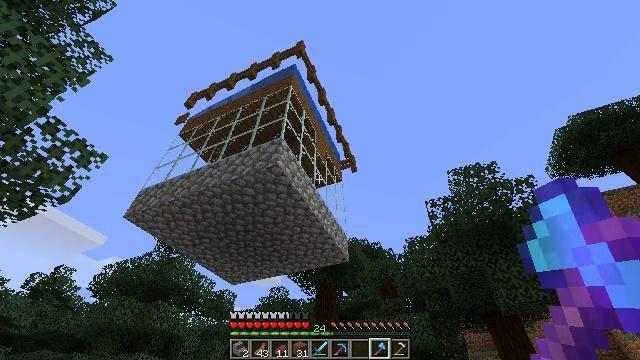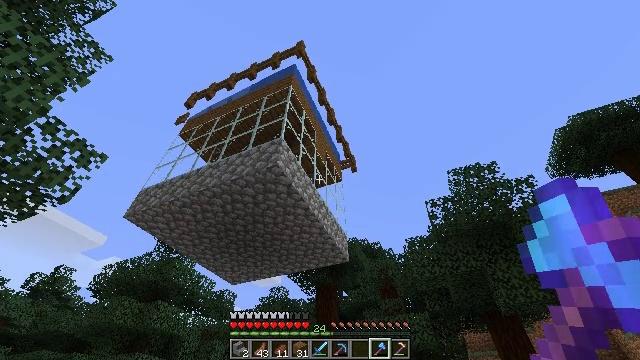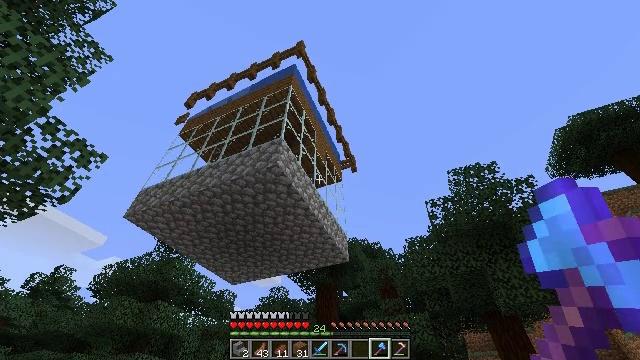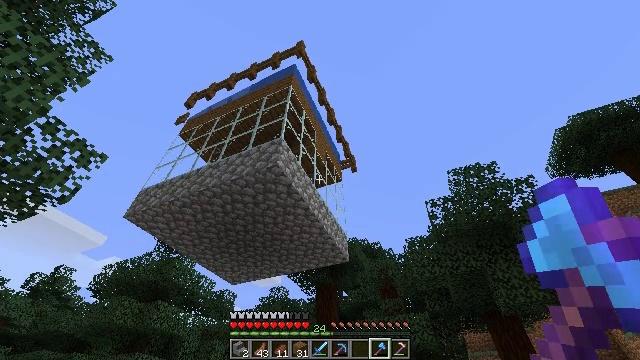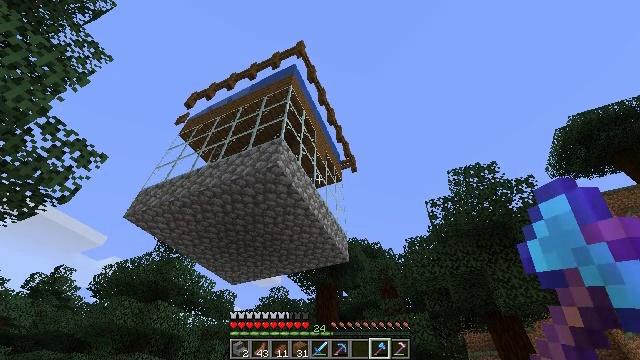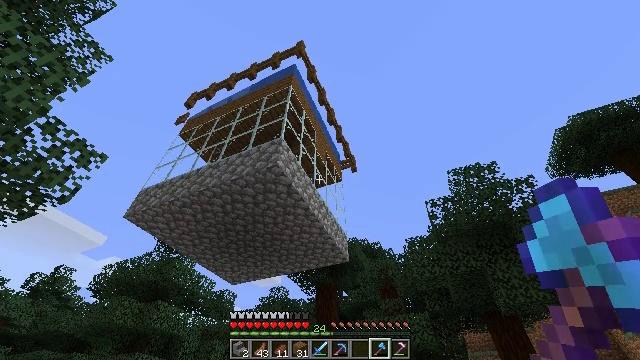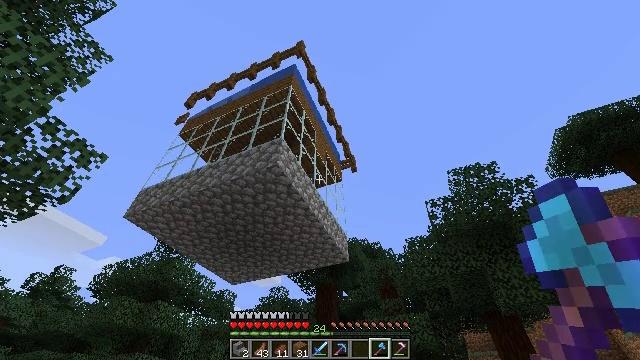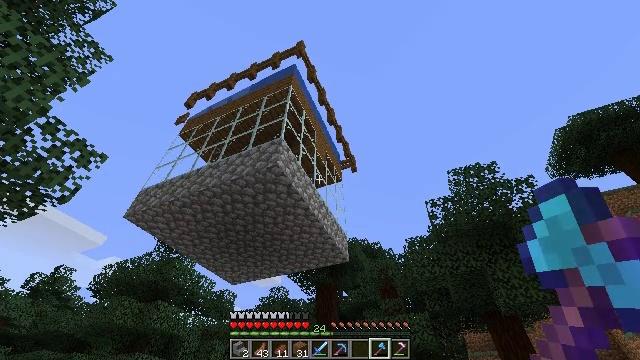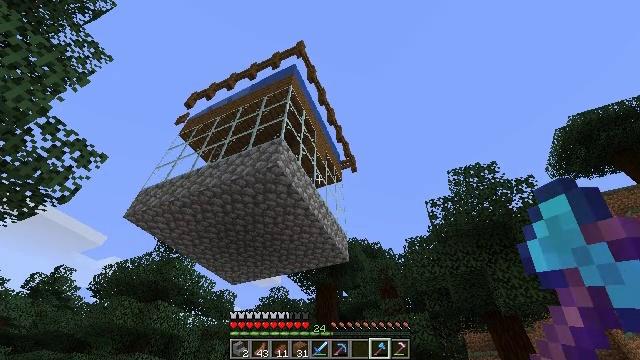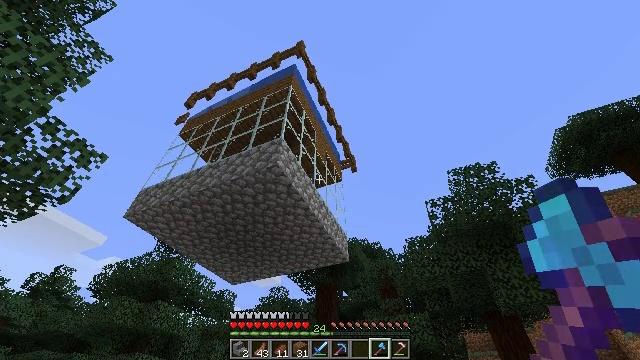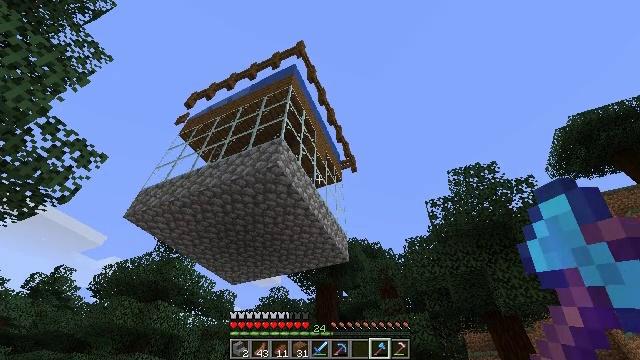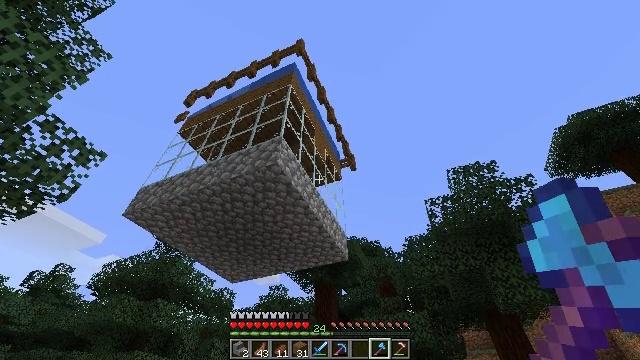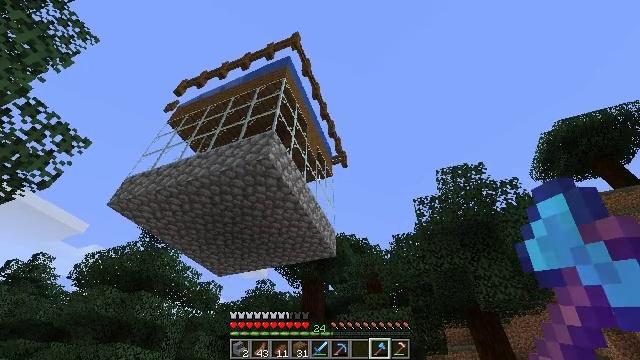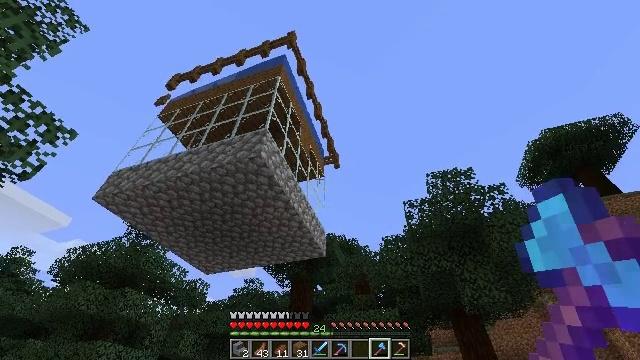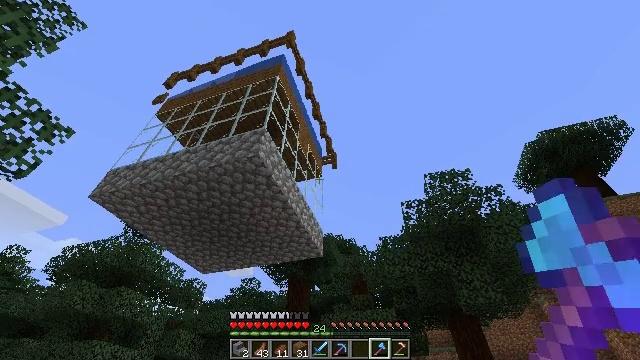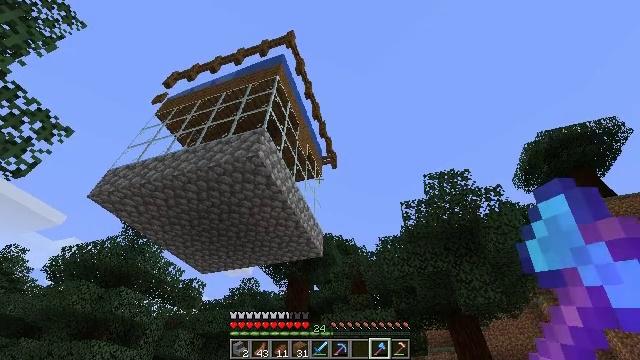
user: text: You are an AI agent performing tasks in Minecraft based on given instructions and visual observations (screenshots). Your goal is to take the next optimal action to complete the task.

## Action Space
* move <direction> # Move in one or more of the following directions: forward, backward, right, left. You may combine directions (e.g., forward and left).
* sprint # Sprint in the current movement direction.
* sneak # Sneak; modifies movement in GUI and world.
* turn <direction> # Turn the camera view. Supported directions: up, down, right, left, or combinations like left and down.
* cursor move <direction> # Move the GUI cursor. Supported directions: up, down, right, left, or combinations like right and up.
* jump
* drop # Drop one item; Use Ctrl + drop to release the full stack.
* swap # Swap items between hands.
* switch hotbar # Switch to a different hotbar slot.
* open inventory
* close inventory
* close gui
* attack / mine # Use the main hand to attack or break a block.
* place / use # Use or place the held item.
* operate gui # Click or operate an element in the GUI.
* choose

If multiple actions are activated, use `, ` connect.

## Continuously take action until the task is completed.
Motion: motion action
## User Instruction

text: Gather materials from the sweet berry bush.
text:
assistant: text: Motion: no_op
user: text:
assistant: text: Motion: no_op
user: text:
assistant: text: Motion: no_op
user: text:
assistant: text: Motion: no_op
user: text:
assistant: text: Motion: no_op
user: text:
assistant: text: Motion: no_op
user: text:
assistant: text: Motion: no_op
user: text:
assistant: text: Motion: no_op
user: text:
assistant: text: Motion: no_op
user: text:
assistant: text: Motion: no_op
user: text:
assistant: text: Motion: no_op
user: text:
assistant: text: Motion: turn right
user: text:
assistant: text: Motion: turn right
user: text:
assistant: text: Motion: no_op
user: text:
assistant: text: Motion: no_op
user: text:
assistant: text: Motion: no_op
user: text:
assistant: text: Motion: no_op
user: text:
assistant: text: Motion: no_op
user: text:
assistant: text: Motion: no_op
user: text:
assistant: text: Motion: no_op
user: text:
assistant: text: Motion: no_op
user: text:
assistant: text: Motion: no_op
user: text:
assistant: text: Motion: no_op
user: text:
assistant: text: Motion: no_op
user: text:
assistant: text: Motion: no_op
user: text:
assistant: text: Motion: no_op
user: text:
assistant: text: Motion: turn up
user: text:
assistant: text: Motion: no_op
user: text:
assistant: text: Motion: no_op
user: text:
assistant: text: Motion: no_op